Question: I have four divs inside a container div. The 4 divs should be aligned horizontall next to each other, but as of now only three of them are aligning horizontally. The fourth div breaks to the next line.
Here's the HTML markup:
'''
<div class="col-xs-3">
<div id="standards">
<h5><strong>My Energy Standards</strong></h5>
</div>
<div id="years">
<h5><strong>My Study Periods</strong></h5>
<div id="col-1"></div>
<div id="col-2"></div>
<div id="col-3"></div>
<div id="col-4"></div>
</div>
</div>
'''
The 4 divs are the #col-1,2,3, and 4.
Here's the CSS markup:
'''
#years{
overflow: auto;
}
#col-1, #col-2, #col-3, #col-4{
float: left;
padding-right: 5px;
}
'''
An image to go the for the visuals:

The years div will eventually have the same border as the standards div. First I needed to figure out why its not doing what I want it to do. Thanks for your help!
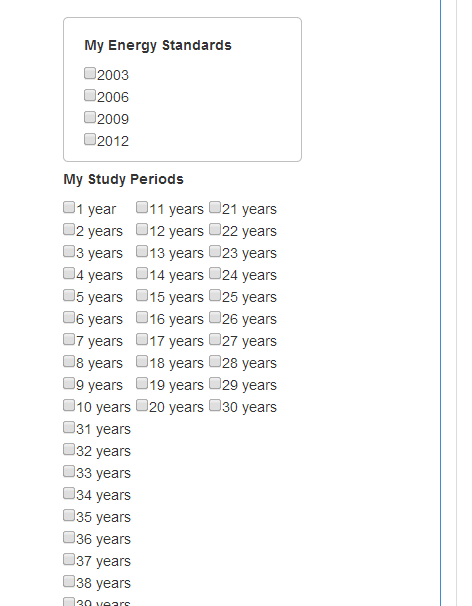
Answer: This appears to be only part of the html being used (which is usually good) but in this case i think it is a width issue further up the chain of html/css that is specified that is causing your column to line break.
You need to look through your html and css at whatever container that is smaller than the size of the columns you are making and expand its width to allow the fourth column to align properly.